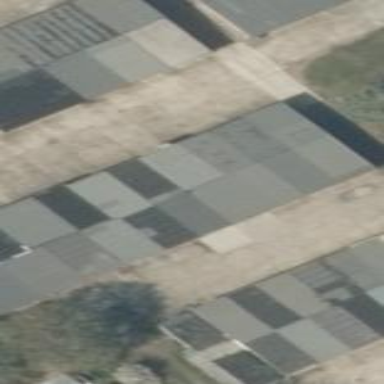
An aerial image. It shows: Group of garages in building.